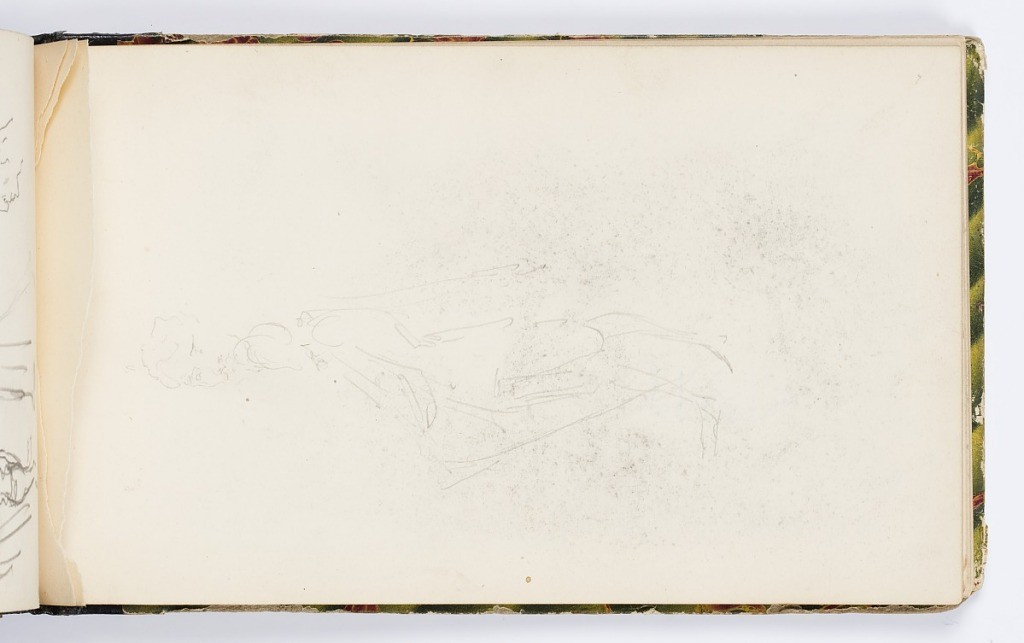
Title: Sketchbook Page: Standing Male Figure
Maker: Kenyon Cox, American, 1856–1919
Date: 1875
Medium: Graphite on paper
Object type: Sketchbook folio
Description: Faint sketch of a male figure, possibly in 17th-century costume, standing with a sword or cane.